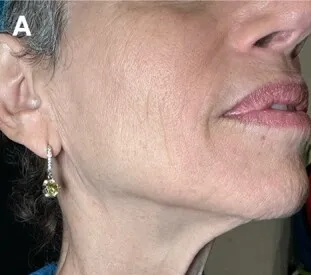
(A) Pre-treatment photos show no nodules in the jawline.
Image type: medical_photograph (skin_photograph)